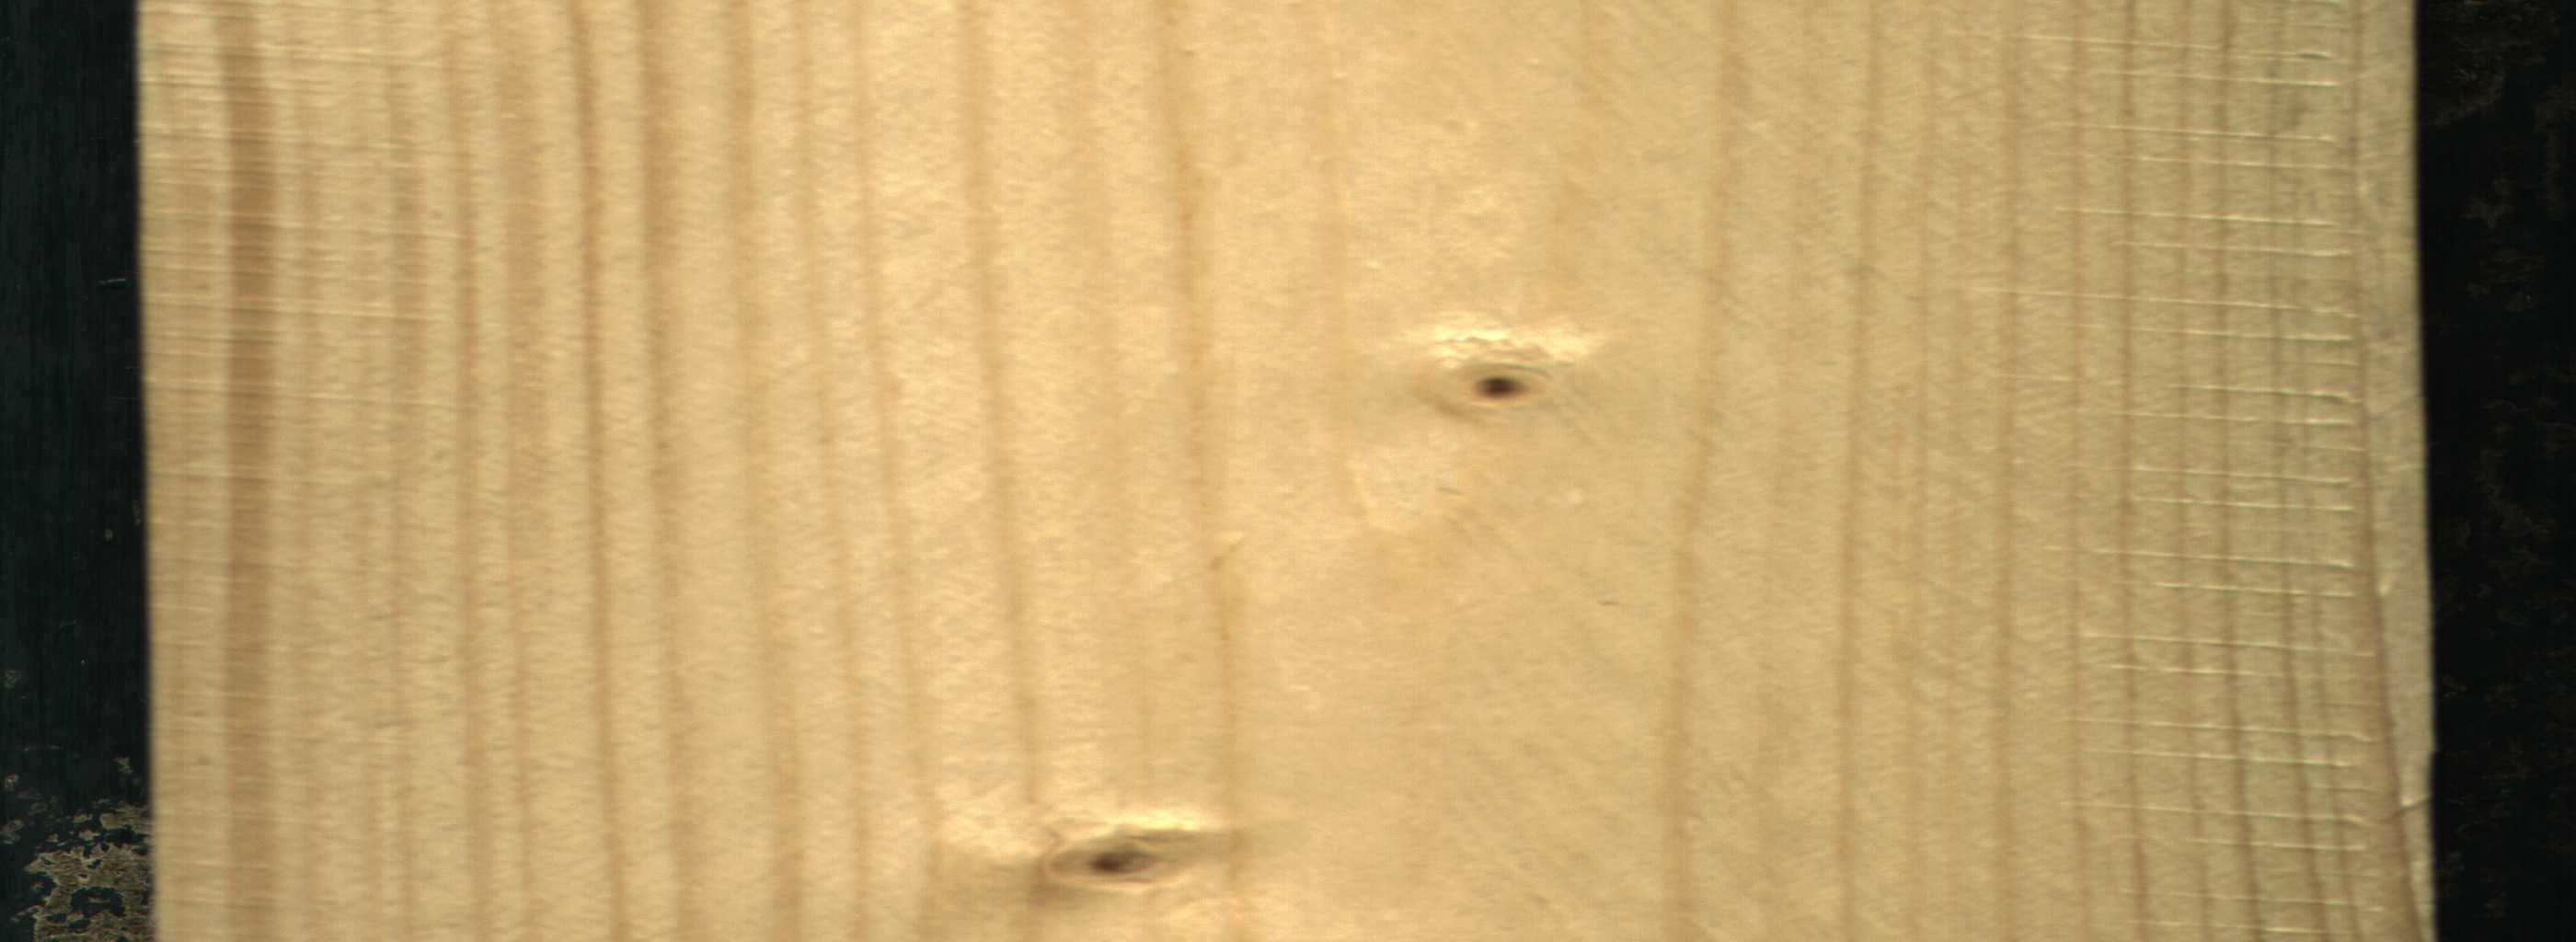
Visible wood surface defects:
Live_Knot
Live_Knot